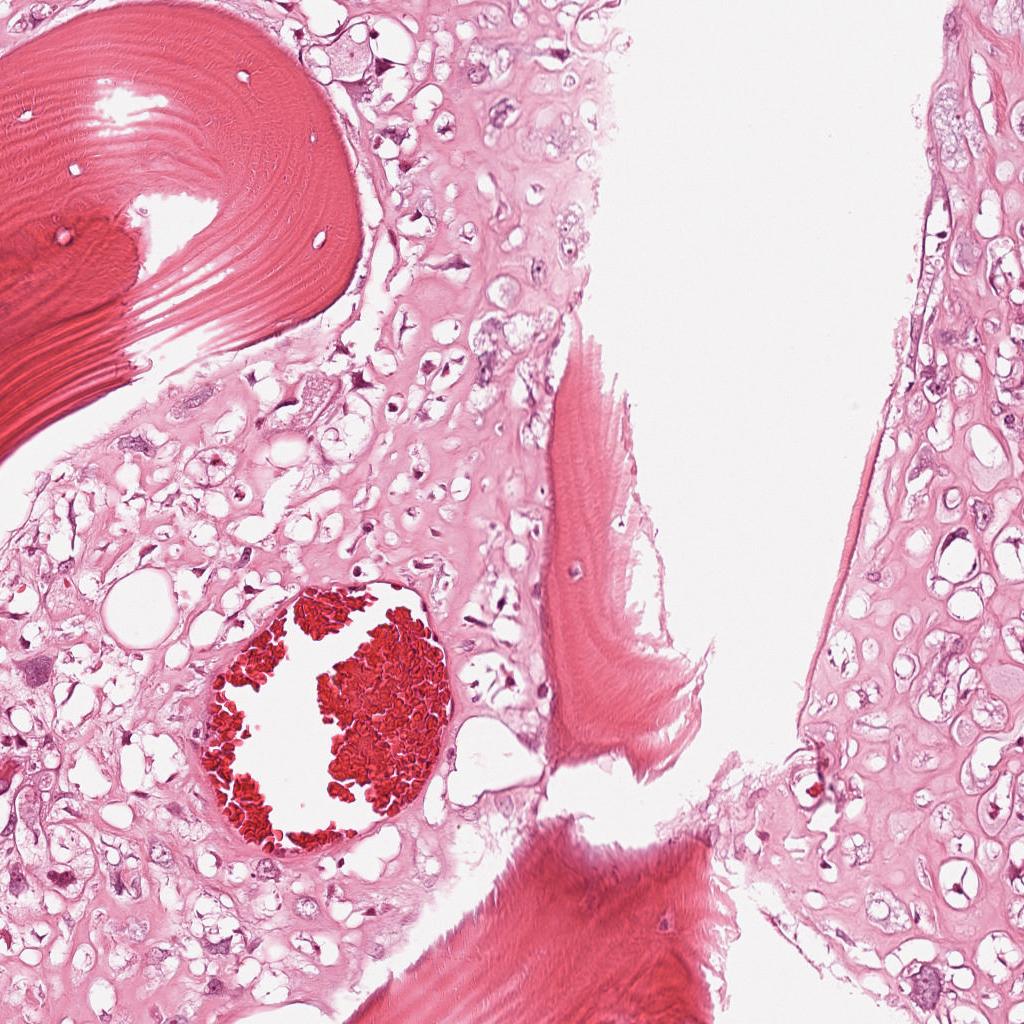
Label: Viable